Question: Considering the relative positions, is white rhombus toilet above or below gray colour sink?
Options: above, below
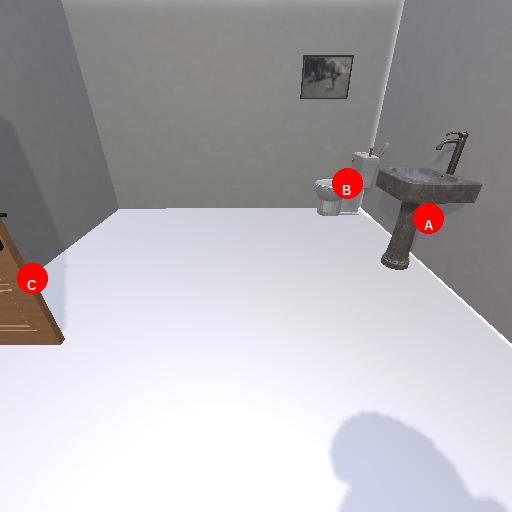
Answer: above